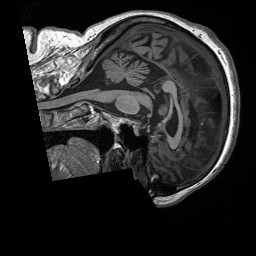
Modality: T1w
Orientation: sagittal
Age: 49
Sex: female
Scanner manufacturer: siemens
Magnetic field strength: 3 T
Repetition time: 2.4 s
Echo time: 0.00226 s